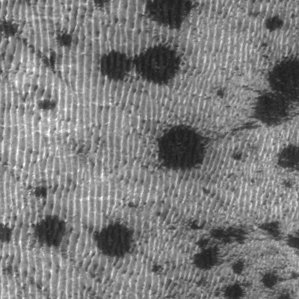
Label: frost